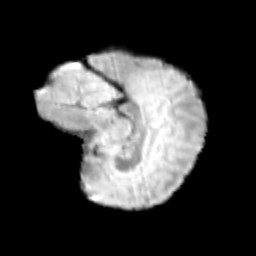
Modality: T2w
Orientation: sagittal
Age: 9
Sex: male
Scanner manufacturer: siemens
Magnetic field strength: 3 T
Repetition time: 3.8 s
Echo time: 0.07 s